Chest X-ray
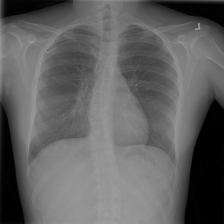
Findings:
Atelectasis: negative
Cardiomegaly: negative
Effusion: negative
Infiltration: negative
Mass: negative
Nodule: negative
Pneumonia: negative
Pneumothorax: negative
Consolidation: negative
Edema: negative
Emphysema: negative
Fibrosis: negative
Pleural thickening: negative
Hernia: negative